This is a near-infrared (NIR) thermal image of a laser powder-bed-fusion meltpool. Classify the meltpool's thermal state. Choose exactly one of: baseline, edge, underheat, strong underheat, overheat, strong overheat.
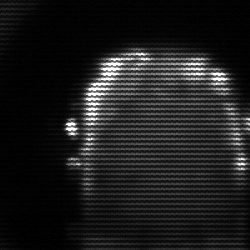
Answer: baseline